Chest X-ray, AP view. Patient: 43 years old, sex M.
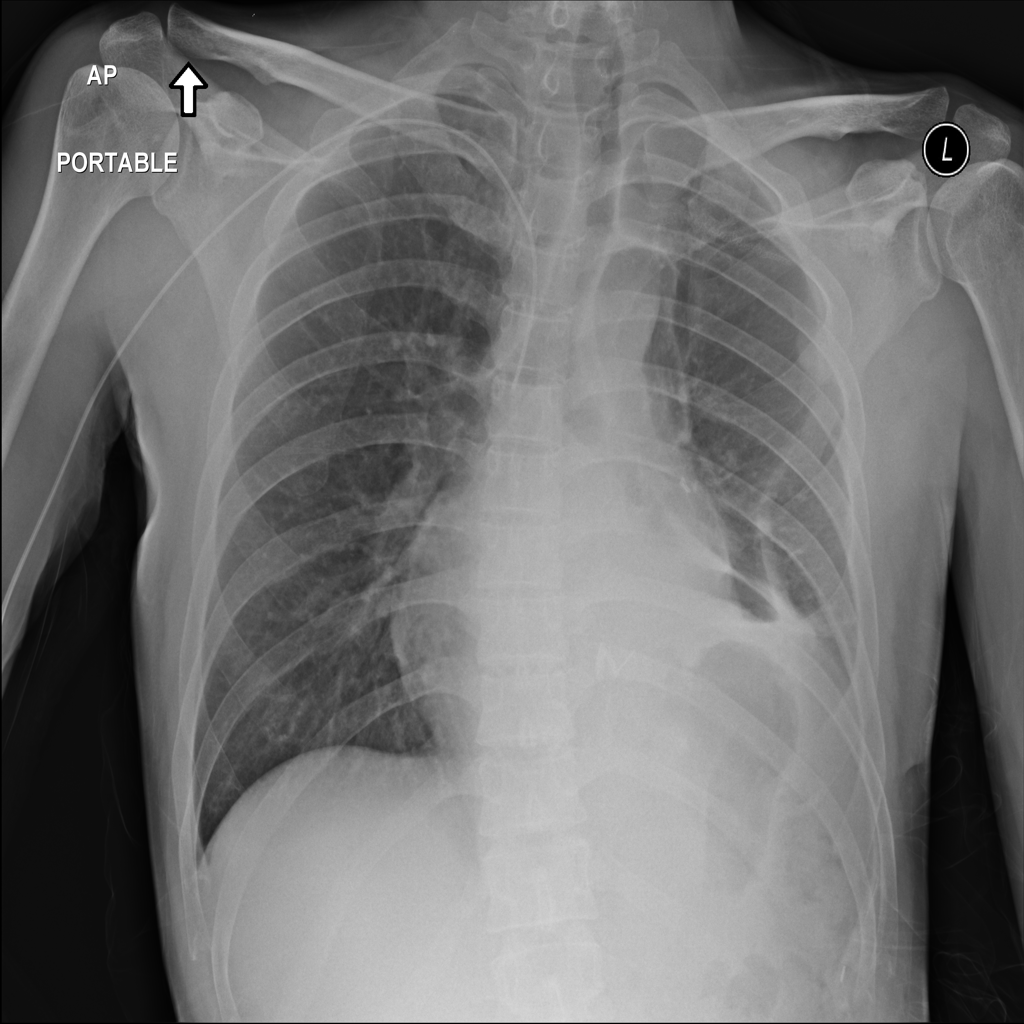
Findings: Mass